Question: Like Google play.

My images are in a server, so I'd like to download two images to make this effect.
I just try to use Layers but it don't make a transparent highlight effect.
The Bitmap is set on an 'Imagebutton'.
Maybe canvas should work, creating a drawable transparent with a light color, I tried some codes but doesn't work or its because I don't know how to handle this.
'''
BitmapDrawable bitmapDrawable = new BitmapDrawable(bitmap);
Drawable[] layers = new Drawable[2];
layers[0] = bitmapDrawable;
layers[1] = r.getDrawable(R.drawable.default_button_pressed);
LayerDrawable layerDrawable = new LayerDrawable(layers);
imageView.setImageDrawable(layerDrawable);
'''
'''
<shape xmlns:android="http://schemas.android.com/apk/res/android"
android:shape="rectangle">
<corners android:radius="3dp" />
<gradient android:endColor="#FFFFFF" android:startColor="#ccffff" android:angle="90" />
<stroke android:width="1dp" android:color="#33364252" />
</shape>
'''
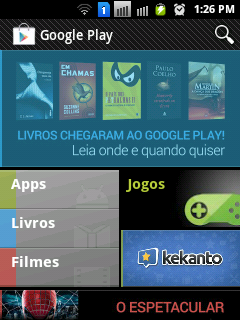
Answer: Easy to do with an 'OnTouchListener' and the using the 'setColourFilter' method of 'ImageButton'
'''
ImageButton aButton = (ImageButton) findViewById(R.id.MY_IMAGEBUTTON_ID);
aButton.setOnTouchListener(new OnTouchListener() {
@Override
public boolean onTouch(View v, MotionEvent me) {
ImageButton button = (ImageButton)v;
if (me.getAction() == MotionEvent.ACTION_DOWN) {
button.setColorFilter(Color.BLUE);
return true;
} else if (me.getAction() == MotionEvent.ACTION_UP) {
button.setColorFilter(null);
return true;
}
return false;
}
});
'''